Field crop: maize
Growth stage: 2
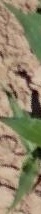
Species: maize